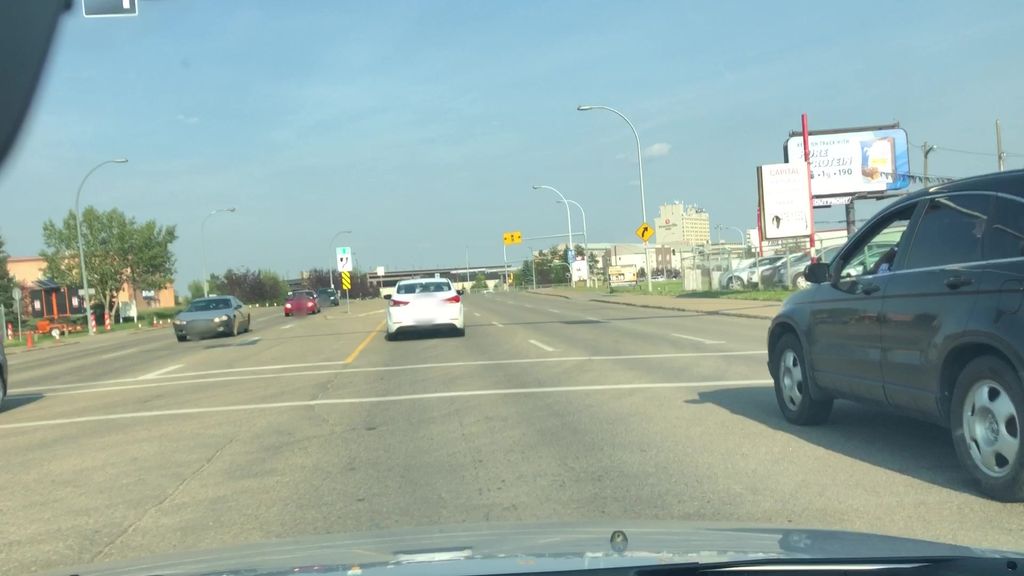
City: edmonton